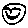
Label: smiley face